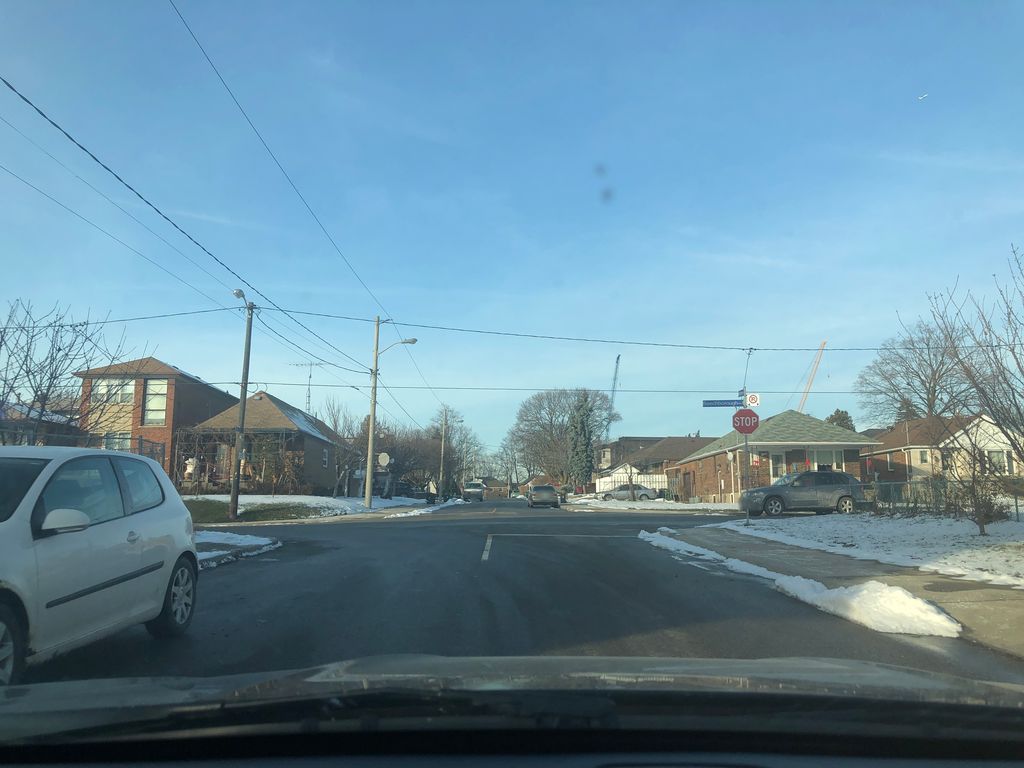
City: toronto